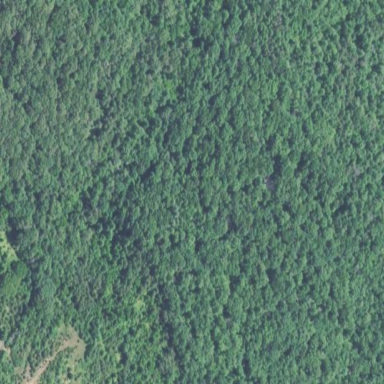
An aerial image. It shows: Broadleaved woodland area.